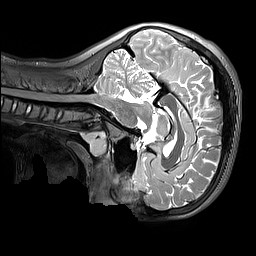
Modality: T2w
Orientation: sagittal
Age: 13
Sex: male
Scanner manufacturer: siemens
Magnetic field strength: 3 T
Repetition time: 3.2 s
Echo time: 0.408 s